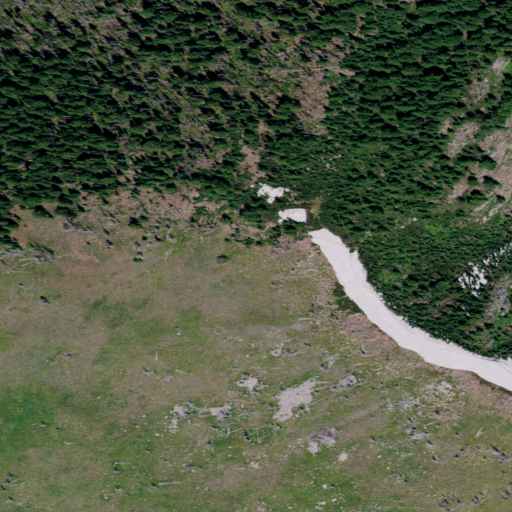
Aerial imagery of mountain in Idaho named Chamberlain Mountain containing shrub and evergreen forest